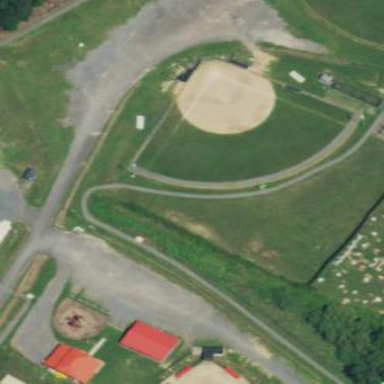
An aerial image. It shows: Baseball pitch for leisure land activities.